Question: I'm trying to set up replication between a SQL Server 2008 R2 database and SQL Server CE 3.5. I have set up IIS 7 accordingly and get a nice "Microsoft SQL Server Compact Server Agent" when checking the publication URL (<URL>.
However when I try <URL> I get the following:

When I try to connect to the publisher via a C# app I'm writing I get "Initializing SQL Server Reconciler has failed. Try again". i assume that means I need that 9.0 database reconciler? If so how do I install it?
On a side note this only happens when I try to connect via Integrated Windows Authentication. If I try via SQL Server authentication instead I just get an error about SQL Server missing or having an incorrect login/password.
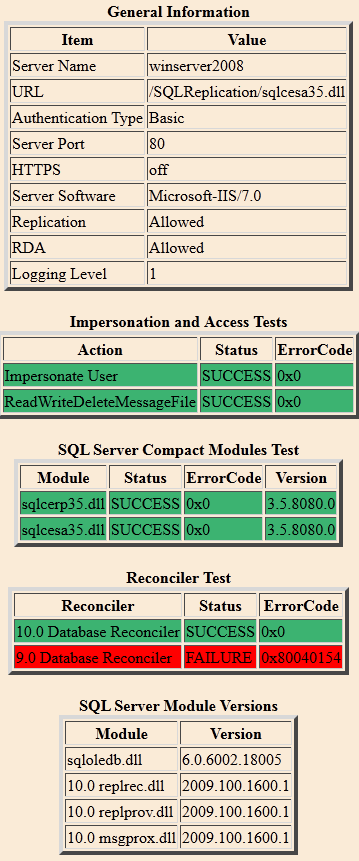
Answer: Finally figured it out. After locating the actual error message in SQL Server Profiler it became obvious there was an issue with the access privileges of the publication. As it turns out I had to add the database user to the PAL instead of the corresponding windows account.